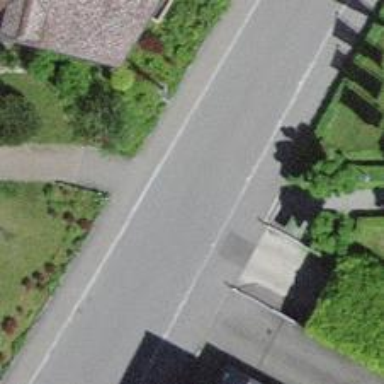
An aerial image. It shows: Unmarked crossing on the road.